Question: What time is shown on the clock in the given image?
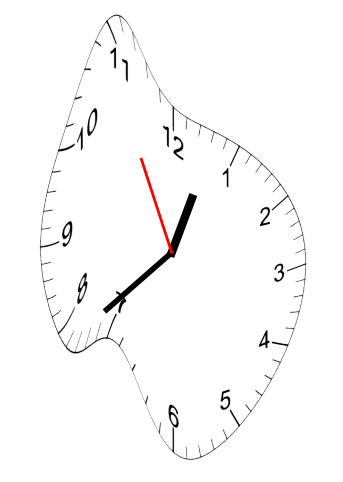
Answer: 12:37:55